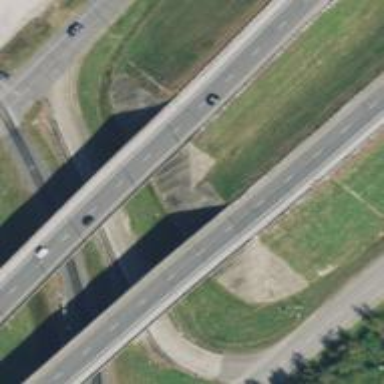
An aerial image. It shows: Secondary link road.